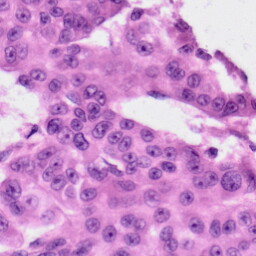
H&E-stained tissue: Skin